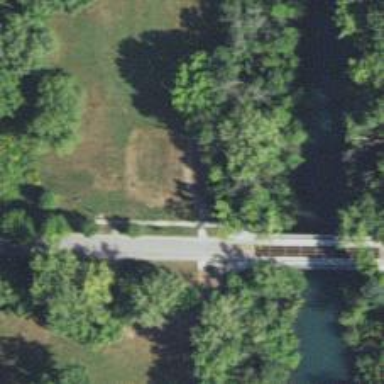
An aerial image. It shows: Pathway for golfing.